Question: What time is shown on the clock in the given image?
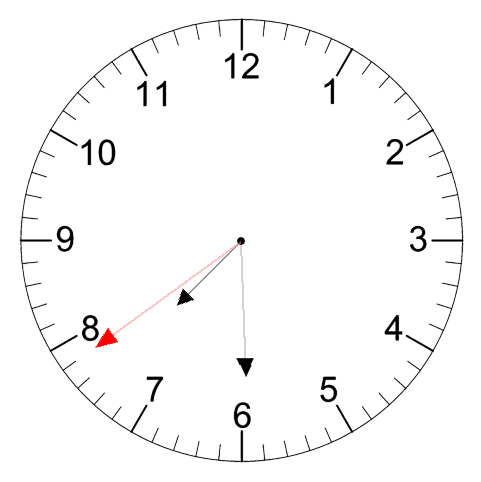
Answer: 07:29:39